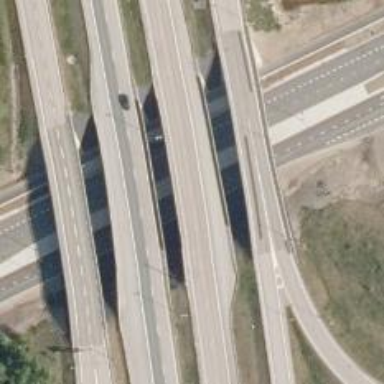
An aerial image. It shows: Motorway bridge with asphalt surface.